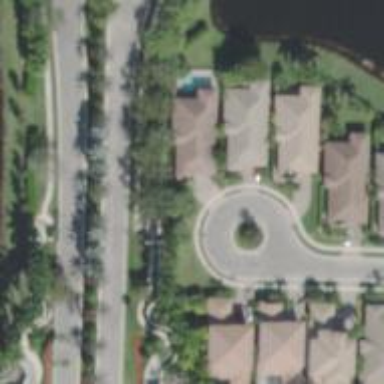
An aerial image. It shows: Turning loop on the road.